Interaction volume radius: 10 \u00c5
Interaction volume height: 15 \u00c5
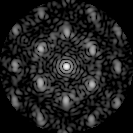
Disorder parameter: 0.4423